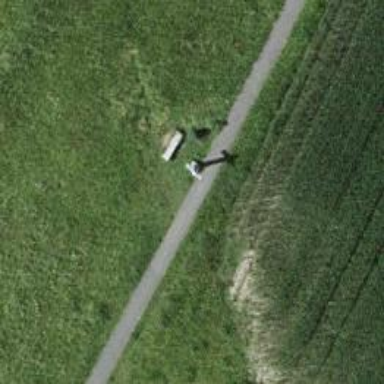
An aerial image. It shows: Bench for seating.